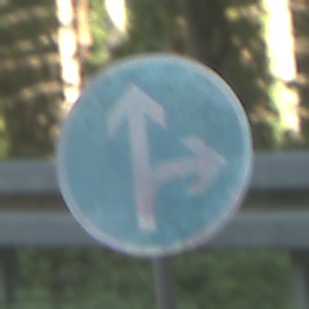
Verkehrszeichen: VorgeschriebeneFahrtrichtungGeradeausOderRechts
Umgebung: Outdoor, Nature
Tageszeit: MorningAfternoon
Wetter: Clear
Licht: Natural
Jahreszeit: NotSpecified
Kontrast: LowContrast